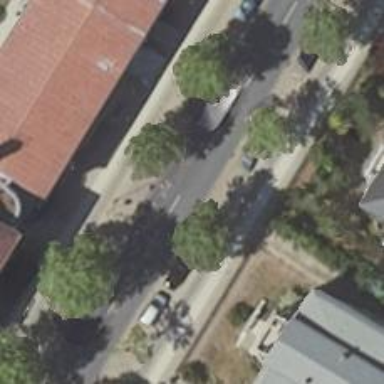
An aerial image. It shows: Tertiary road with asphalt surface. There is separate cycle track and sidewalks on both sides.